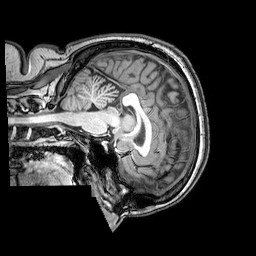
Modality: T1w
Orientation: sagittal
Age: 41
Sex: female
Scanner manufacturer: philips
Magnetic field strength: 3 T
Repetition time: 0.008113 s
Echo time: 0.003709 s